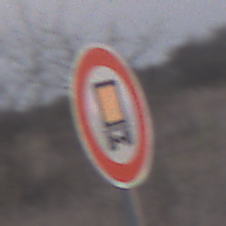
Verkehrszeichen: VerbotKennzeichnungspflichtigeKraftfahrzeugeGefaehrlicheGueter
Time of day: SunriseSunset
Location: Outdoor (Nature)
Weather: Clear
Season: NotSpecified
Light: Natural